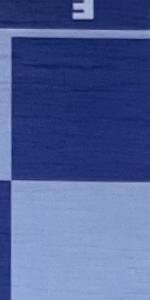
Label: Empty